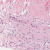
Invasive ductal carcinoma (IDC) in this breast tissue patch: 1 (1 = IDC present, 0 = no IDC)